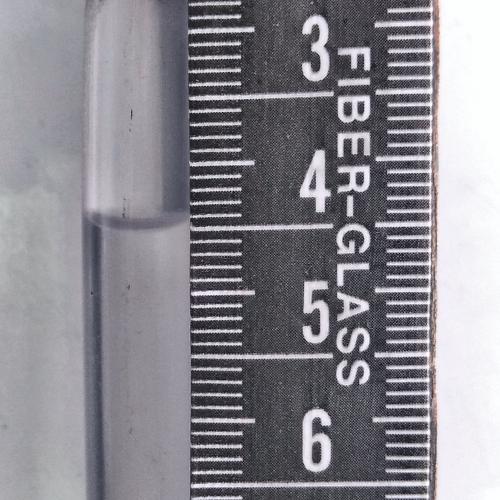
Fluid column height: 4.5 cm